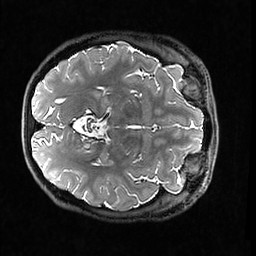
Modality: T2w
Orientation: axial
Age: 30
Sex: female
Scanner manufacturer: ge
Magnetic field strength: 3 T
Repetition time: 3.202 s
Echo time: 0.0588 s